Question: i am having some serious issue with jquery mobile am build a learning reponse system.Now i want to dynamically populate the question page each time there is a question to be answered. so far i have been able to do all that but currently my radio button are refusing to follow the normal jquery order when i call them dynamically. When i call the dynamically the design disrupts but when i hard code it i get exactly what am expecting. the image below is an example of wat am trying to explain. the upper distorted radio buttons are the dynamic ones the lower 2 are the hard coded ones.
this is the code i used:
'''
var possibleAnswers=poss_ans.split(",");//poss_ans is string containing all the answer from the database
for (var i =0; i < possibleAnswers.length; i++) {
var label = sp[i];
$radio = $('<input />', { type: "radio" });
var $label = $('<label />', { text: label});
var wrapper = $('<div />');
wrapper.append($label).append($radio);;
$('div#poss_ans').append(wrapper);
}
'''
Please this is my html am sorry but am not realy good with the fiddle thats why i didnt post there.
'''
<fieldset class="ui-grid-b">
<h1 id="title">H1 Heading</h1>
<p id="question">The question</p>
<div data-role="fieldcontain">
<fieldset data-role="controlgroup">
<div id="poss_ans"></div>
<input type="radio" name="radio-choice-1" id="radio-choice-2" value="choice-2" />
<label for="radio-choice-2">6</label>
<input type="radio" name="radio-choice-1" id="radio-choice-3" value="choice-3" />
<label for="radio-choice-3">4</label>
<input type="radio" name="radio-choice-1" id="radio-choice-3" value="choice-3" />
<label for="radio-choice-3">8</label><input type="radio" name="radio-choice-1" id="radio-choice-3" value="choice-3" />
<label for="radio-choice-3">2</label>
</fieldset>
</div>
</div>
'''
Any help or contribution at all would grateful.Thanks

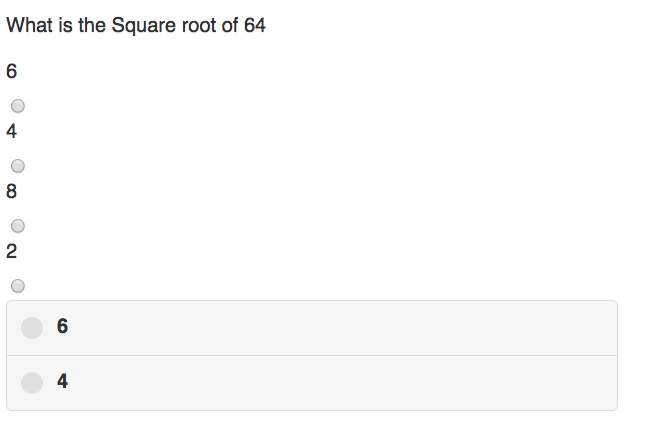
Answer: For jQuery Mobile, after adding controls dynamically you need to initialize the widgets or call refresh on them so they apply the jQM classes. For your case, you can simplify the HTML:
'''
<h1 id="title">H1 Heading</h1>
<p id="question">The question</p>
<fieldset data-role="controlgroup">
<div id="poss_ans" ></div>
</fieldset>
'''
Then in the script. you need to add a name to the radio buttons so that checking one unchecks the others. Also add an id and in the label a for that points at the associated id. Finally, after all appending is done, call enhanceWithin() on the div to initialize the checkboxradio widgets and then tell the controlgroup fieldset to refresh itself.
'''
var $posans = $('#poss_ans');
for (var i = 0; i < possibleAnswers.length; i++) {
var label = possibleAnswers[i];
$radio = $('<input />', {
id: 'rad' + i,
name: 'possibleAnswers',
type: "radio",
value: possibleAnswers[i],
});
var $label = $('<label />', {
for: 'rad' + i,
text: label
});
$posans.append($label).append($radio);
}
$posans.enhanceWithin().closest("fieldset").controlgroup("refresh");
'''
> <URL>